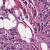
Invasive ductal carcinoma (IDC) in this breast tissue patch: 1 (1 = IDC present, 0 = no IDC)